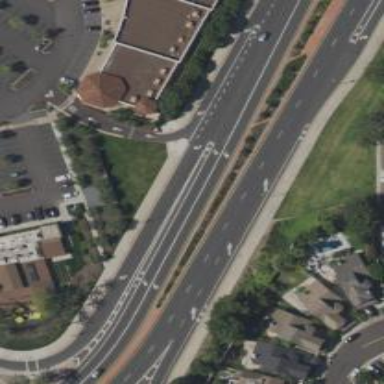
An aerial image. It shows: Asphalt road with primary link designation.